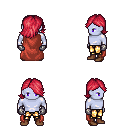
a pixel art fantasy rpg character, male body template, dark elf, purple skin, maroon cape, gold greaves, ruby red swoop hairstyle, metal gloves, brown shoes, four views (front, back, left, right), 2x2 character sprite sheet, small pixel art, hard edges, no anti-aliasing